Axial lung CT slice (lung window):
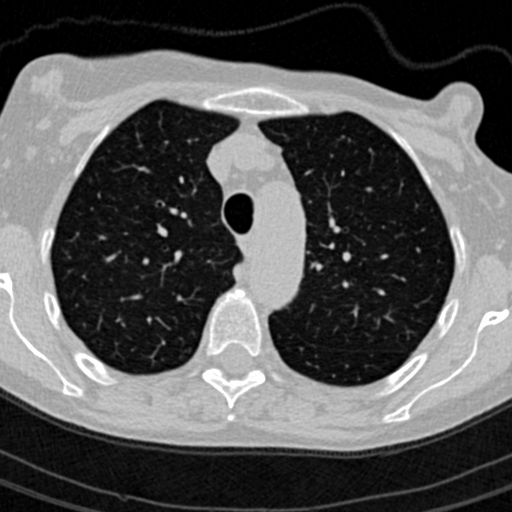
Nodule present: no